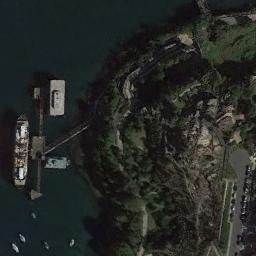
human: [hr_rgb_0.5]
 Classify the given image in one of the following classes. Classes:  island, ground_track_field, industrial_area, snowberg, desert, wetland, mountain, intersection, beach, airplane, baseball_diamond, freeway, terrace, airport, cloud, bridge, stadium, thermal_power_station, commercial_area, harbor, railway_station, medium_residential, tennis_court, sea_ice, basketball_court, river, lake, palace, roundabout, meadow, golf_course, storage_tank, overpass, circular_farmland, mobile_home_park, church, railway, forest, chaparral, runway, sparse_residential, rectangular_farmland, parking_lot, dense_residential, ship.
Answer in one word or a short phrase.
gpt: ship